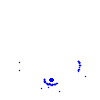
Particle: proton